Question: Using non-3rd party plugins:
I have an array like this:
'''
[
{groupName:'General', label:'Automatic Updates', type:'select', values:{0:'On', 1:'Off'}},
{groupName:'General', label:'Restore Defaults', type:'button', values:['Restore']},
{groupName:'General', label:'Export & Import', type:'button', values:['Export', 'Import']},
{groupName:'Timing', label:'Double Click Speed', type:'text'},
{groupName:'Timing', label:'Hold Duration', type:'text'}
]
'''
I want to ng-repeat over this but create groups.
The final result I'm hoping will look like this:

So basically that is a 'ng-repeat' on the 'groupName' to make two 'div' containers, then it 'ng-repeat's for each item within to add the rows.
Is this possible without having to change my array into an object like this:
'''
[
'General': [...],
'Timing': [...]
]
'''
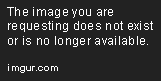
Answer: If you want to do something like this, one solution is to split up the repeat into 2 separate repeats. the easiest is to do that by creating a small helper filet that filters out the unique properties. a filter like this would do:
'''
function uniqueFilter() {
return function(arr,property) {
if (Object.prototype.toString.call( arr ) !== '[object Array]') {
return arr;
}
if (typeof property !=='string') {
throw new Error('need a property to check for')
}
return Object.keys(arr.reduce(isUn,{}));
function isUn(obj,item) {
obj[item[property]] = true;
return obj;
}
}
}
'''
That filter will return an array that consist of the unique values of the property you want to group by.
Once you have this you can nest a couple of ngRepeats like this:
'''
<div ng-repeat="group in vm.data| uniqueFilter:'groupName'">
{{group}}
<ul>
<li ng-repeat="item in vm.data| filter:{groupName:group}">{{item.label}}</li>
</ul>
</div>
'''
And you should be set.
There is no need to pull in a 3rth party for this.
see it in action <URL>.